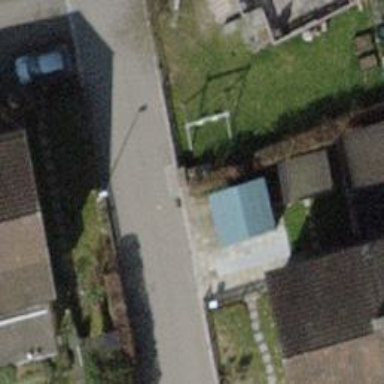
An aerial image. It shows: Street cabinet.